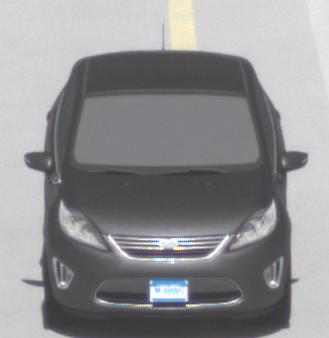
Make: Ford
Model: Fiesta
Detailed model: ’09 Sedan (seventh series)
Model produced from: 2010
Model produced until: 2017
Doors: 4
Color: gray
Road condition: dry road
Daytime: midday
Contrast: medium contrast